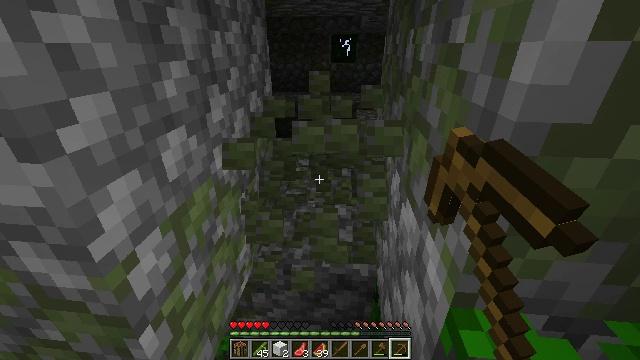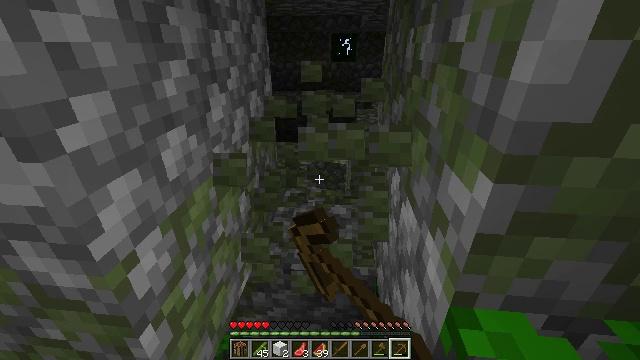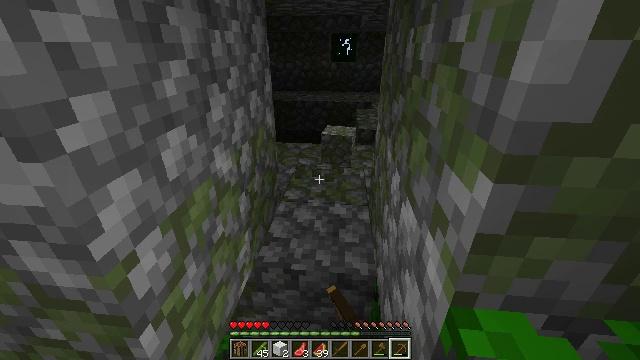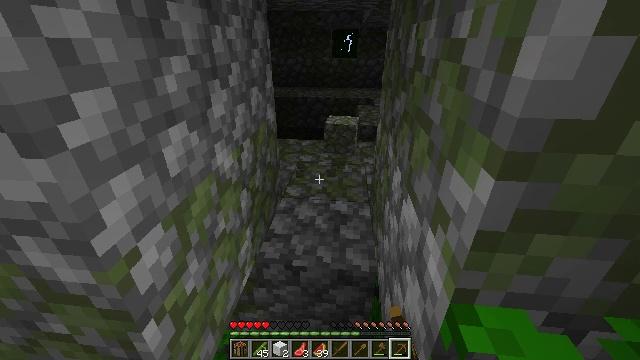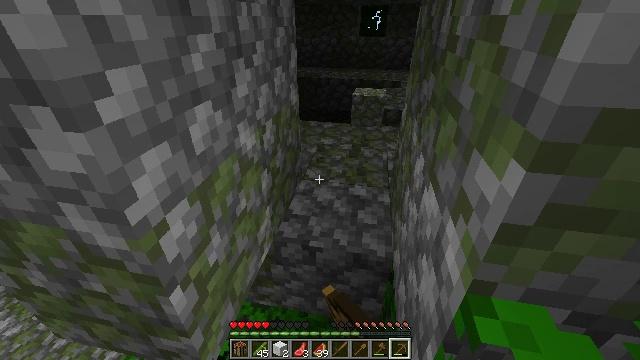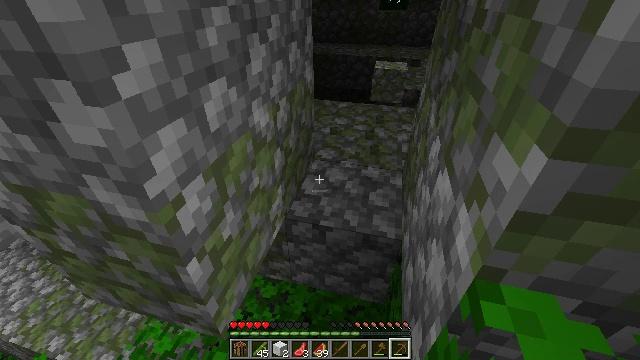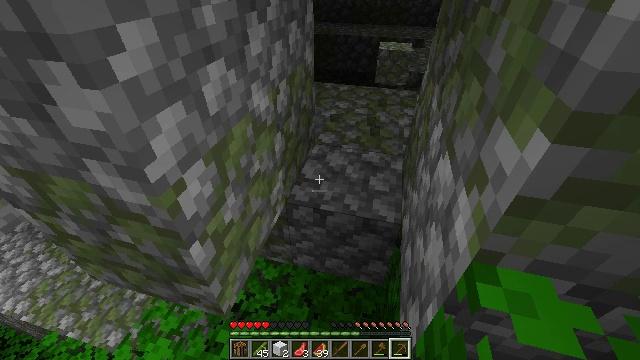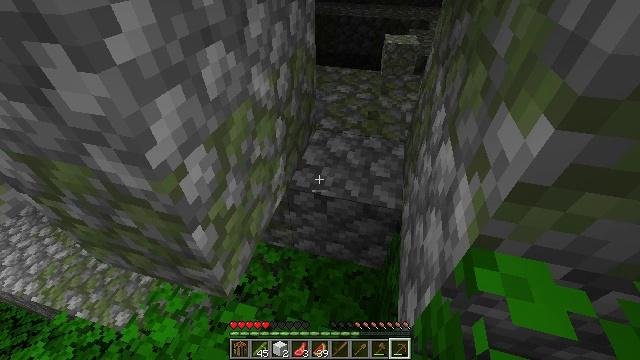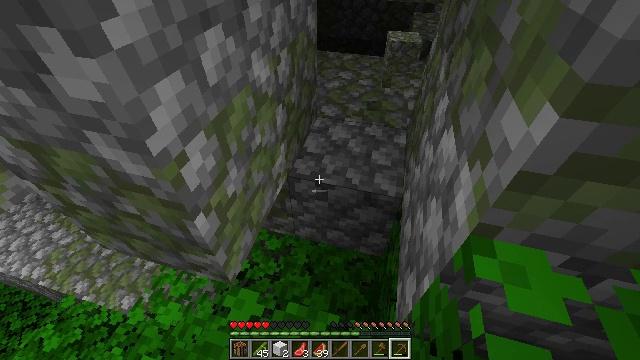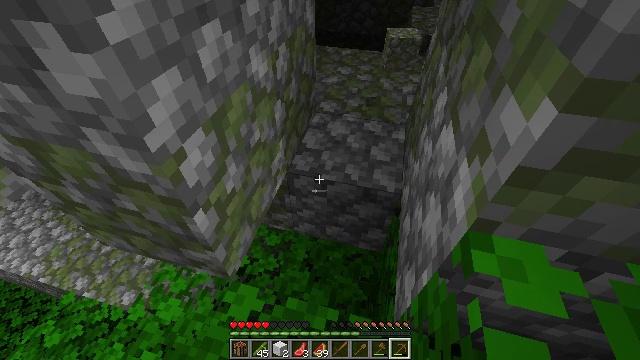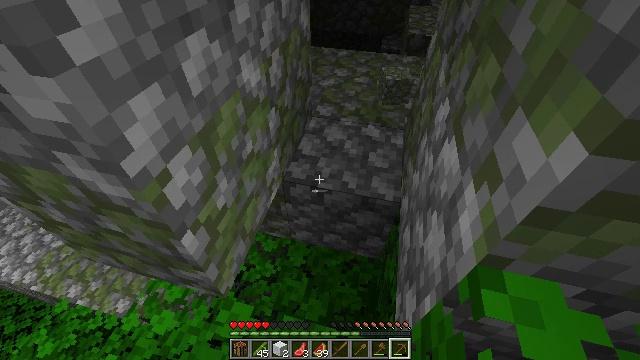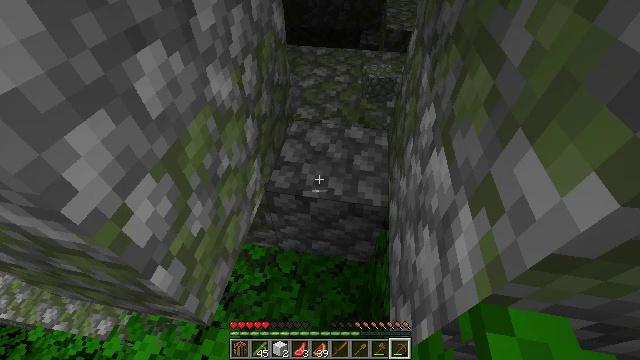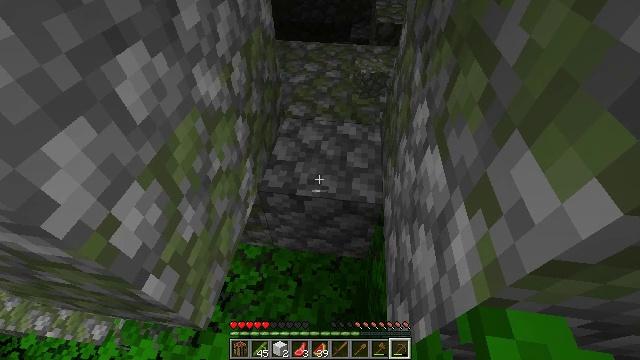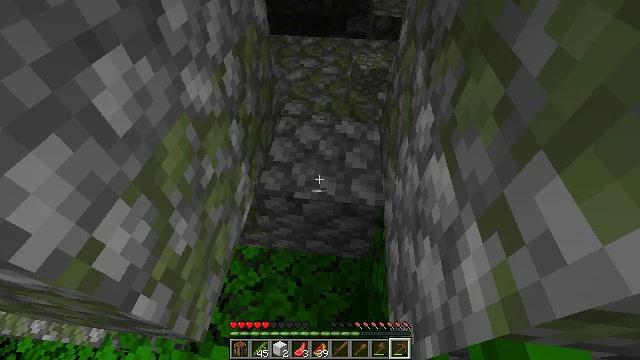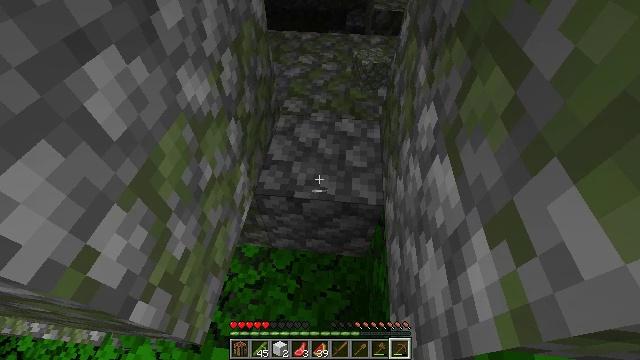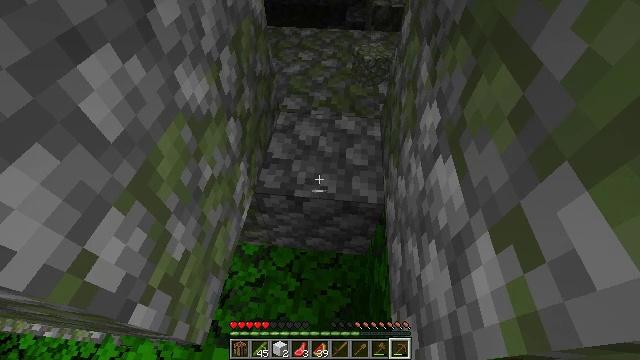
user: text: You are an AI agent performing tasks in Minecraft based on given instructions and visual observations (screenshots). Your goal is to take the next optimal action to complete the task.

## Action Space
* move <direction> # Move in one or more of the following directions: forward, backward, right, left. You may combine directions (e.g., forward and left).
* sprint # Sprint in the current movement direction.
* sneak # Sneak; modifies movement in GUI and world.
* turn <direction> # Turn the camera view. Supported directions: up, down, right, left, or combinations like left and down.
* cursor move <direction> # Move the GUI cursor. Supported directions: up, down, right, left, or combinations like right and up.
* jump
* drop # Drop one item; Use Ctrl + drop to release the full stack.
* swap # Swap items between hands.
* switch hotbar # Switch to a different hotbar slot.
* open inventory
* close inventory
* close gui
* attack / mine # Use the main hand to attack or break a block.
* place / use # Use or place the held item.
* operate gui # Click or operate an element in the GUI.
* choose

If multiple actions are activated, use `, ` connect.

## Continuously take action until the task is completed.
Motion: motion action
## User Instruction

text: Gather the lever into your inventory.
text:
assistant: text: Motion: attack / mine
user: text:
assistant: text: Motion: attack / mine
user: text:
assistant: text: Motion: attack / mine
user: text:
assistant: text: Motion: turn left and down, attack / mine
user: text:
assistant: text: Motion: turn left and down
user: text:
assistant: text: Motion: turn down
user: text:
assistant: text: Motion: turn down
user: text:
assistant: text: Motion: turn down
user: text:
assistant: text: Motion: no_op
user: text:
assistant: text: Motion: move forward
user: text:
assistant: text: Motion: move forward, turn right
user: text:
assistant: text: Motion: turn right and down
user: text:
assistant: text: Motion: turn down
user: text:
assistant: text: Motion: no_op
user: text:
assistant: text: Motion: no_op
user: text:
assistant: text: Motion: no_op
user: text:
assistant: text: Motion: no_op
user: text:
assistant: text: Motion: move forward
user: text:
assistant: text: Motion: move forward
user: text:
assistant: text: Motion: move forward
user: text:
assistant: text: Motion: move forward
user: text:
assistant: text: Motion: move forward
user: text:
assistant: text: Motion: move forward, jump
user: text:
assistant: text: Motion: move forward, jump
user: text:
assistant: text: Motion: move forward, jump
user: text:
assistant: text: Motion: move forward, jump
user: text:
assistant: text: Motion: move forward, jump
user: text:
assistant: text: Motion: move forward, turn right and up
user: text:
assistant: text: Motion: move forward, turn right and up
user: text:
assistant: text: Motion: turn right and up